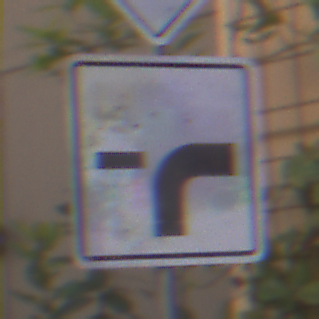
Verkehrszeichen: VerlaufVorfahrtsstrasse9
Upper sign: Vorfahrtsstrasse
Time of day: MorningAfternoon
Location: Outdoor (Urban)
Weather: Clear
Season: NotSpecified
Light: Natural